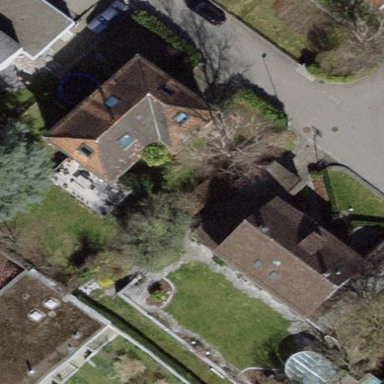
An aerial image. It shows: Detached building with half-hipped roof.